Question: I am attempting to build a blog using 'ember.js' and it's dependencies. Basically, I "nav bar" on the left side and the content is displayed on the right side. Something like:

The left side does not move while the right side; also, the left side has links to various pages.
I am using 'ember.js' to implement the links to the posts and have the posts render to the blog content side. Currently, my implementation is not rendering anything. Below is the code:
'''
App = Ember.Application.create({});
var posts = [{
id: '0',
title: 'Title and title',
author: {name: 'Author'},
date: new Date('15-11-2014'),
content: 'Work and work.'
},{
id: '1',
title: "Rails is Omakase",
author: { name: "d2h" },
date: new Date('12-27-2012'),
excerpt: "There are lots of a la carte software environments in this world. Places where in order to eat, you must first carefully look over the menu of options to order exactly what you want.",
body: "I want this for my ORM, I want that for my template language, and let's finish it off with this routing library. Of course, you're going to have to know what you want, and you'll rarely have your horizon expanded if you always order the same thing, but there it is. It's a very popular way of consuming software.
Rails is not that. Rails is omakase."
}, {
id: '2',
title: "The Parley Letter",
author: { name: "d2h" },
date: new Date('12-24-2012'),
excerpt: "My <URL> recently came up for discussion again on the private Parley mailing list.",
body: "A long list of topics were raised and I took a time to ramble at large about all of them at once. Apologies for not taking the time to be more succinct, but at least each topic has a header so you can skip stuff you don't care about.
### Maintainability
It's simply not true to say that I don't care about maintainability. I still work on the oldest Rails app in the world."
}];
/*
This will load the lists for the template to take
*/
App.ApplicationRoute = Ember.Route.extend({
model: function(){
return posts;
}
});
App.Router.map(function(){
this.resource('post', {path: '/posts/:post_id'});
});
App.PostRoute = Ember.Route.extend({
model: function(params){
return posts[params.post_id];
}
});
/*Some small variables that*/
App.name = "Blog name";
App.tag = "TAG";
App.stub = "Stub";
'''
'''
@import url(https://fonts.googleapis.com/css?family=Lato:300italic,700italic,300,700);
body {
padding:50px;
font:14px/1.5 Lato, "Helvetica Neue", Helvetica, Arial, sans-serif;
color:#777;
font-weight:300;
}
h1, h2, h3, h4, h5, h6 {
color:#222;
margin:0 0 20px;
}
p, ul, ol, table, pre, dl {
margin:0 0 20px;
}
h1, h2, h3 {
line-height:1.1;
}
h1 {
font-size:28px;
}
h2 {
color:#393939;
}
h3, h4, h5, h6 {
color:#494949;
}
a {
color:#39c;
font-weight:400;
text-decoration:none;
}
a small {
font-size:11px;
color:#777;
margin-top:-0.6em;
display:block;
}
.wrapper {
width:860px;
margin:0 auto;
}
blockquote {
border-left:1px solid #e5e5e5;
margin:0;
padding:0 0 0 20px;
font-style:italic;
}
code, pre {
font-family:Monaco, Bitstream Vera Sans Mono, Lucida Console, Terminal;
color:#333;
font-size:12px;
}
pre {
padding:8px 15px;
background: #f8f8f8;
border-radius:5px;
border:1px solid #e5e5e5;
overflow-x: auto;
}
table {
width:100%;
border-collapse:collapse;
}
th, td {
text-align:left;
padding:5px 10px;
border-bottom:1px solid #e5e5e5;
}
dt {
color:#444;
font-weight:700;
}
th {
color:#444;
}
img {
max-width:100%;
}
header {
width:270px;
float:left;
position:fixed;
}
header ul {
list-style:none;
height:40px;
padding:0;
background: #eee;
background: -moz-linear-gradient(top, #f8f8f8 0%, #dddddd 100%);
background: -webkit-gradient(linear, left top, left bottom, color-stop(0%,#f8f8f8), color-stop(100%,#dddddd));
background: -webkit-linear-gradient(top, #f8f8f8 0%,#dddddd 100%);
background: -o-linear-gradient(top, #f8f8f8 0%,#dddddd 100%);
background: -ms-linear-gradient(top, #f8f8f8 0%,#dddddd 100%);
background: linear-gradient(top, #f8f8f8 0%,#dddddd 100%);
border-radius:5px;
border:1px solid #d2d2d2;
box-shadow:inset #fff 0 1px 0, inset rgba(0,0,0,0.03) 0 -1px 0;
width:270px;
}
header li {
list-style-type: none;
}
header ul a {
line-height:1;
font-size:11px;
color:#999;
display:block;
text-align:center;
padding-top:6px;
height:40px;
}
strong {
color:#222;
font-weight:700;
}
header ul li + li {
width:88px;
border-left:1px solid #fff;
}
header ul li + li + li {
border-right:none;
width:89px;
}
header ul a strong {
font-size:14px;
display:block;
color:#222;
}
section {
width:500px;
float:right;
padding-bottom:50px;
}
small {
font-size:11px;
}
hr {
border:0;
background:#e5e5e5;
height:1px;
margin:0 0 20px;
}
footer {
width:270px;
float:left;
position:fixed;
bottom:50px;
}
@media print, screen and (max-width: 960px) {
div.wrapper {
width:auto;
margin:0;
}
header, section, footer {
float:none;
position:static;
width:auto;
}
header {
padding-right:320px;
}
section {
border:1px solid #e5e5e5;
border-width:1px 0;
padding:20px 0;
margin:0 0 20px;
}
header a small {
display:inline;
}
header ul {
position:absolute;
right:50px;
top:52px;
}
}
@media print, screen and (max-width: 720px) {
body {
word-wrap:break-word;
}
header {
padding:0;
}
header ul, header p.view {
position:static;
}
pre, code {
word-wrap:normal;
}
}
@media print, screen and (max-width: 480px) {
body {
padding:15px;
}
header ul {
display:none;
}
}
@media print {
body {
padding:0.4in;
font-size:12pt;
color:#444;
}
}
'''
'''
<!doctype html>
<html>
<head>
<meta charset="utf-8">
<meta http-equiv="X-UA-Compatible" content="chrome=1">
<title>Blog Title</title>
<meta name="viewport" content="width=device-width, initial-scale=1, user-scalable=no">
<!--[if lt IE 9]>
<script src="//html5shiv.googlecode.com/svn/trunk/html5.js"></script>
<![endif]-->
</head>
<body>
<div class="wrapper">
<script type="text/x-handlebars">
<!-- Header which is on the right side. -->
<header>
<h1> {{App.name}} </h1>
<h2>{{App.tag}}</h2>
<p> {{App.stub}}</p>
<!-- Links to the main content -->
<h3> Recent Content </h3>
<!-- Ember code to filter through five most recent posts -->
{{#each post in model}}
<li> {{#linkTo "post" this}} {{post.title}} {{/linkTo}}</li>
{{/each}}
</header>
<!-- Footer -->
<footer>
<p><small>Hosted on GitHub Pages &mdash; Theme by <a href="https://github.com/orderedlist">orderedlist</a> with heavy modifications from Jeel Shah</small></p>
</footer>
</script>
<!-- Main content for the day. The rest of the content will be on the left
Ember code will surround this (?)
-->
<script type="text/x-handlebars">
<section>
<h3> Welcome to my blog </h3>
<p>
{{outlet}}
</p>
</section>
</script>
</div>
<!-- javascripts -->
<script src="//cdnjs.cloudflare.com/ajax/libs/handlebars.js/2.0.0/handlebars.js"></script>
<script src="//cdnjs.cloudflare.com/ajax/libs/ember.js/1.9.0-beta.1/ember.min.js"></script>
<script src="https://ajax.googleapis.com/ajax/libs/jquery/2.1.0/jquery.min.js"></script>
</body>
</html>
'''
I tried to make two different handlebar scripts, one which is a reference to posts i.e.
'''
<script type="text/x-handlebars" id="posts">
<section>
<h3> Welcome to my blog </h3>
<p>
{{outlet}}
</p>
</section>
</script>
'''
but that didn't work. I also tried to make a single handlebars scripts surrounding the entire 'div' but that also didn't work.
If someone could point in the right direction as to what the problem is: I would forever be on in your debt. Thanks! ':)'
I have updated the code for the 'HTML/js'. It can be viewed <URL>
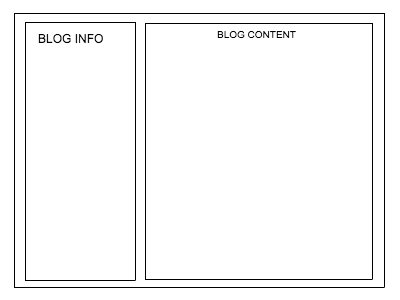
Answer: Youre missing a few ideas of ember -
Naming is important. You have posts - which should be in a model and then use the fixture adapter to declare them.
You have a posts template but no posts route defined or in your router.
'''
this.resource("posts", {path: "/posts"}, function(){
this.resource("post", {path: "/:post_id"});
});
'''
You have no index route in your router.
'''
this.resource("index", {path: "/"}, function() {});
'''
And you have no controllers at all by the looks of things.(though it looks like right now you dont need them)
If you are using ember I would suggest using ember-cli. It will help set up an app structure for you and help with naming conventions. <URL>
It would also be no harm in working through an ember tutorial - whether the one on the ember site itself or on a different site. Try to do one thats as recent as possible as the code is moving so fast that tutorials can become outdated quite quickly.
'''
{{#each post in model}}
<li> {{#link-to "post" post}} {{post.title}} {{/link-to}}</li>
{{/each}}
'''
so for links - {{#link-to "template" model}} where template is the template and model is the item youre passing with the link. So in your case its the "post" template and since you defined your model as post in your each statement you use that. via the docs <URL>